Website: home-depot
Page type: cross-sells
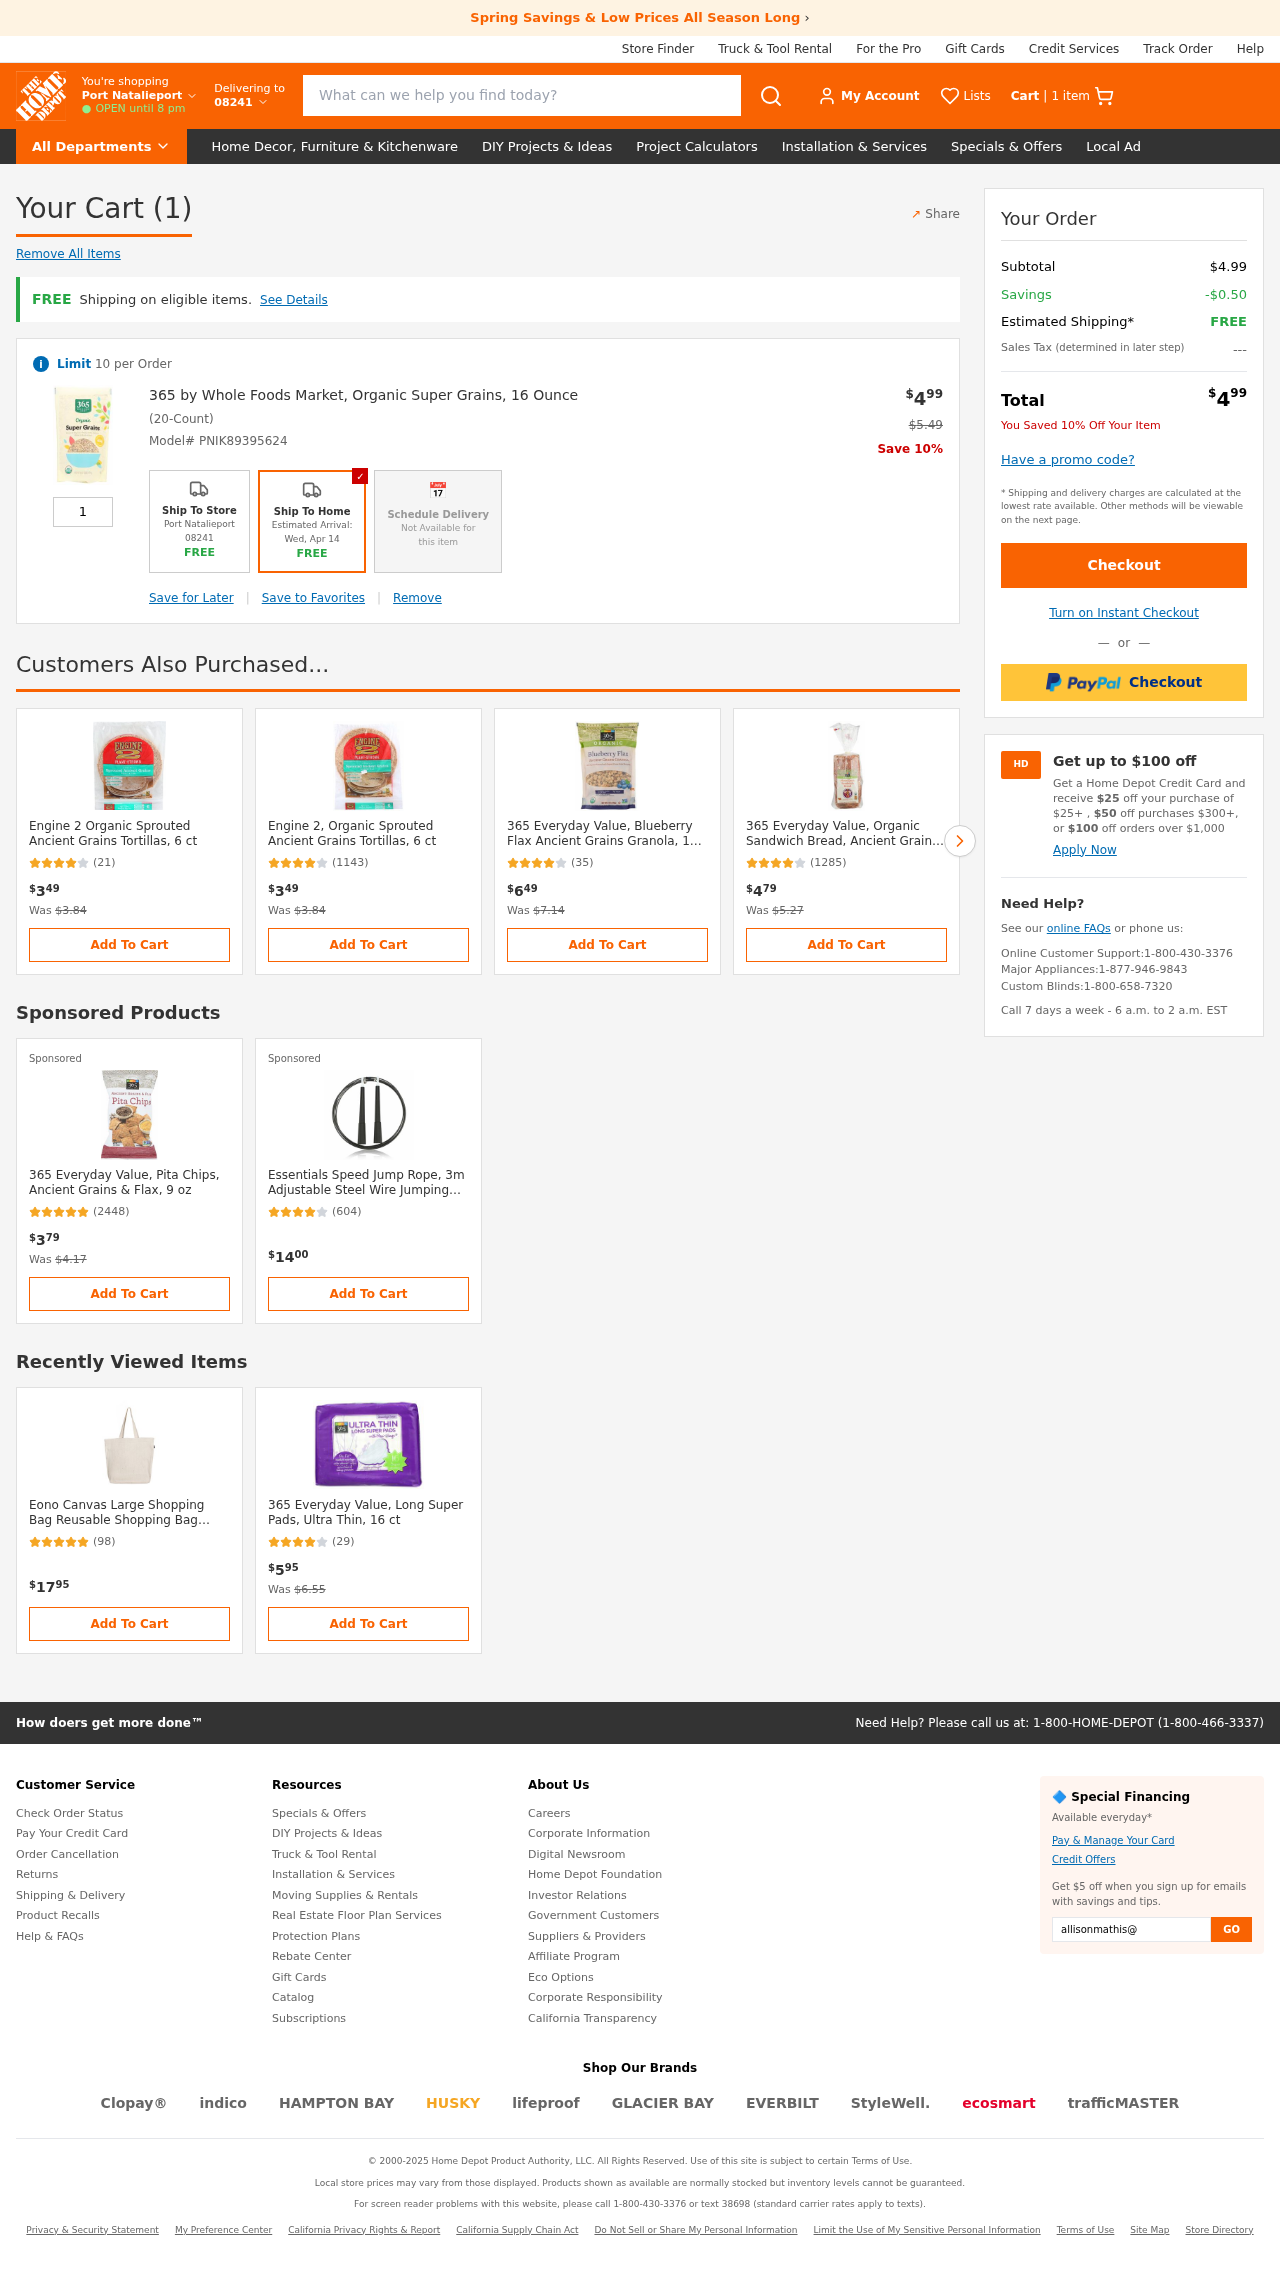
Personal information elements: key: PII_LOCATION1_CITY
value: Port Natalieport
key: PII_POSTCODE
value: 08241
Product elements: key: PRODUCT1_NAME
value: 365 by Whole Foods Market, Organic Super Grains, 16 Ounce
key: PRODUCT1_PRICE
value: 4.99
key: PRODUCT1_QUANTITY
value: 1
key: PRODUCT1_ORIGINAL_PRICE
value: $5.49
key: PRODUCT2_NAME
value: Engine 2 Organic Sprouted Ancient Grains Tortillas, 6 ct
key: PRODUCT2_NUM_RATINGS
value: (21)
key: PRODUCT2_PRICE
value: $349
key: PRODUCT3_NAME
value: Engine 2, Organic Sprouted Ancient Grains Tortillas, 6 ct
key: PRODUCT3_NUM_RATINGS
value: (1143)
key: PRODUCT3_PRICE
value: $349
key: PRODUCT4_NAME
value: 365 Everyday Value, Blueberry Flax Ancient Grains Granola, 12 oz
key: PRODUCT4_NUM_RATINGS
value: (35)
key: PRODUCT4_PRICE
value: $649
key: PRODUCT5_NAME
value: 365 Everyday Value, Organic Sandwich Bread, Ancient Grains (17 Slices), 20 Ounce
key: PRODUCT5_NUM_RATINGS
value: (1285)
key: PRODUCT5_PRICE
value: $479
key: PRODUCT6_NAME
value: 365 Everyday Value, Pita Chips, Ancient Grains & Flax, 9 oz
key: PRODUCT6_NUM_RATINGS
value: (2448)
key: PRODUCT6_PRICE
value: $379
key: PRODUCT7_NAME
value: Essentials Speed Jump Rope, 3m Adjustable Steel Wire Jumping Ropes for Boxing, MMA, Crossfit, Workou
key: PRODUCT7_NUM_RATINGS
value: (604)
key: PRODUCT7_PRICE
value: $1400
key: PRODUCT8_NAME
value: Eono Canvas Large Shopping Bag Reusable Shopping Bag Environmentally Friendly Grocery Shoulder Jute
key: PRODUCT8_NUM_RATINGS
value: (98)
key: PRODUCT8_PRICE
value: $1795
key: PRODUCT9_NAME
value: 365 Everyday Value, Long Super Pads, Ultra Thin, 16 ct
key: PRODUCT9_NUM_RATINGS
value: (29)
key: PRODUCT9_PRICE
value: $595
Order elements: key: ORDER_NUM_ITEMS
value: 1 item
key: ORDER_NUM_ITEMS
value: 1
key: ORDER_SKU
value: Model# PNIK89395624
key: ORDER_SUBTOTAL
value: $4.99
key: ORDER_SAVINGS
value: -$0.50
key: ORDER_TOTAL
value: $499
Search elements: key: HEADER_SEARCH
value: What can we help you find today?